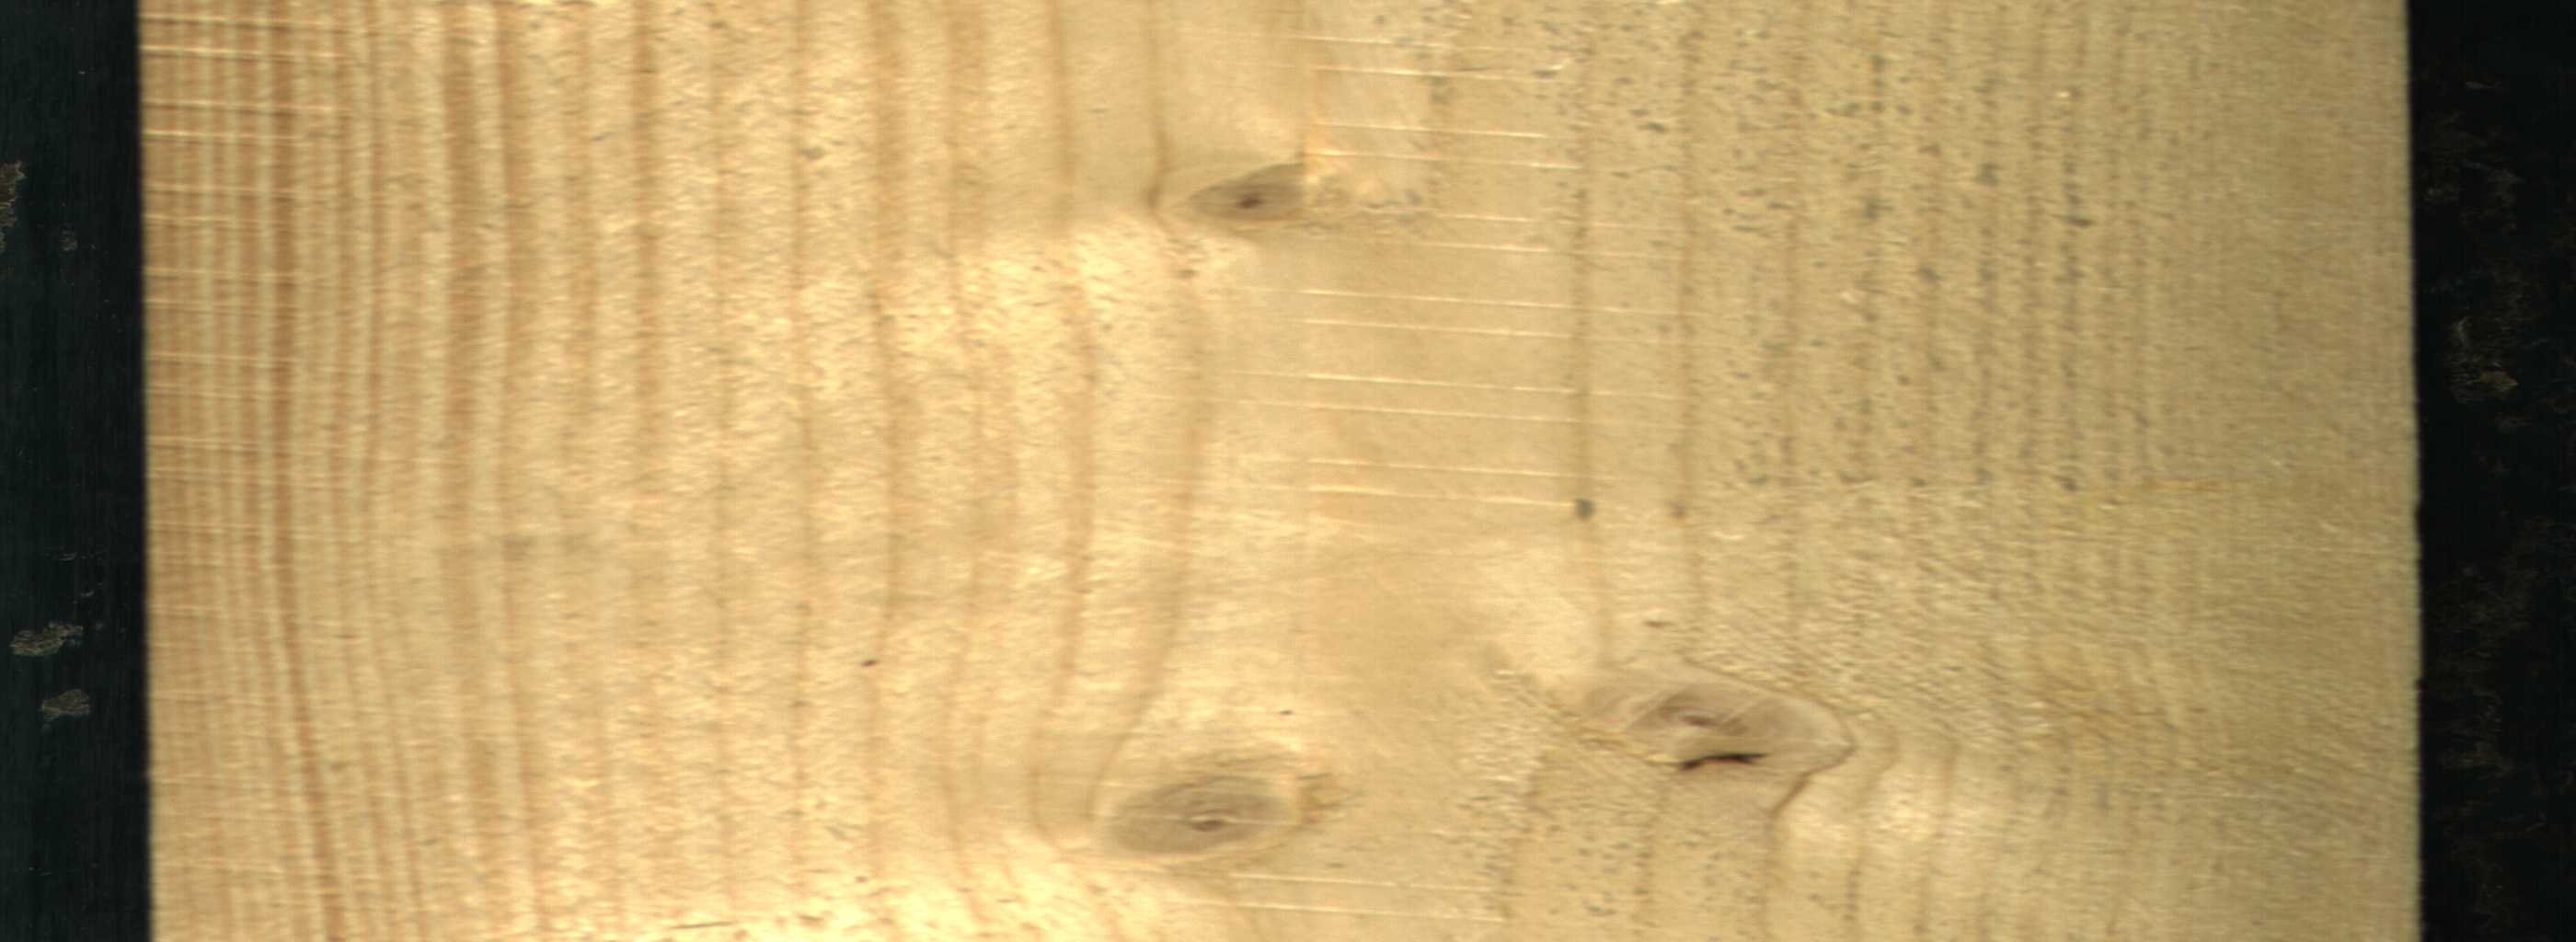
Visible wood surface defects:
Live_Knot
Live_Knot
Live_Knot